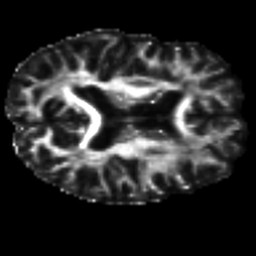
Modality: FA
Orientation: axial
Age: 40
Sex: male
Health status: ill
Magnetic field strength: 3 T
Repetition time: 8.4 s
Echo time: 0.0926 s